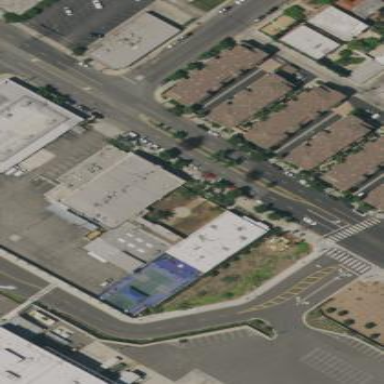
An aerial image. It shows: Commercial building.